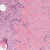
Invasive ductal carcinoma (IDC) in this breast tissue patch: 1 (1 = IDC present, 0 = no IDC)